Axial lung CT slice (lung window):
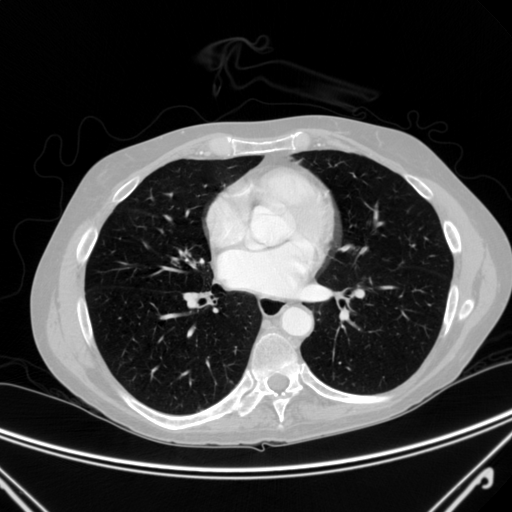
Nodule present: no